Question: As you can see here, the user can chose a contract or a proposal

The reference control source is not the same if it's a proposal or a contract.
So in the after update of the type combo box type, I do this
'''
Private Sub cbType_AfterUpdate()
If ([ReferenceType] = "Proposal") Then
cbReference.ControlSource = "[ProposalNo]"
cbReference.RowSource = "SELECT ProposalNo FROM Proposals WHERE ProposalNo is not null"
ElseIf ([ReferenceType] = "Contract") Then
cbReference.ControlSource = "[ContractNo]"
cbReference.RowSource = "SELECT ContractNo FROM Proposals WHERE ContractNo is not null"
End If
End Sub
'''
The problem is it change the control source for all rows.
Is there a way to change it only for the selected row?
Thank you
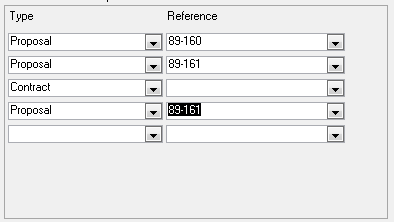
Answer: No, there is not. You can think of a continuous form as a single form that shows you other rows. Any action on an unbound control affects all the rows. There are work-arounds that may suit. For example, you can show a textbox for the Reference and a "Change reference" combo. This will avoid confusing users because the bound textbox will not update. You can set various properties of the change combo with conditional formatting to make it all prettier. Alternatively, you can use two subforms or a pop-up form to edit data.